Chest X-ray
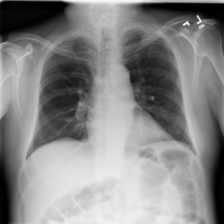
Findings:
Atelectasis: negative
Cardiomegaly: negative
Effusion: negative
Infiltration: negative
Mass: negative
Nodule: negative
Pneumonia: negative
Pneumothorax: negative
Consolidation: negative
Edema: negative
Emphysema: negative
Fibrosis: negative
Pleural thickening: negative
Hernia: negative